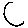
Label: moon